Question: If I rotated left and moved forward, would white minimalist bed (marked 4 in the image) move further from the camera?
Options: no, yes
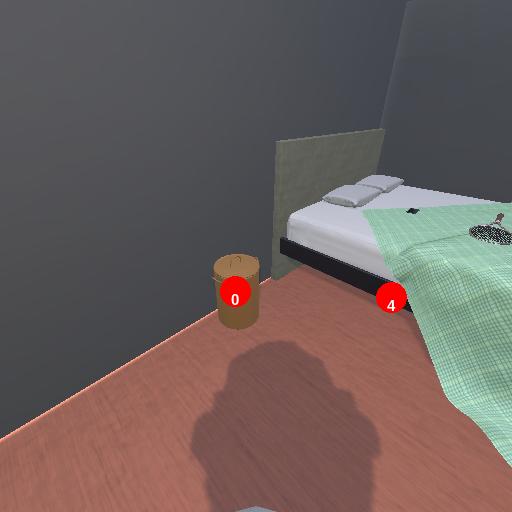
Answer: no